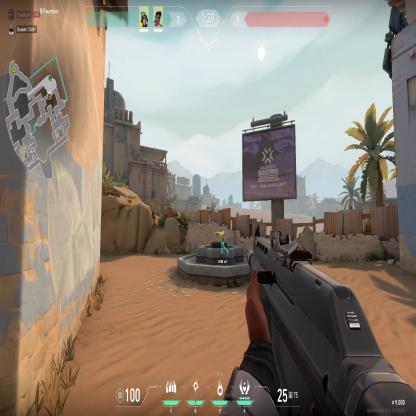
Label: teammate